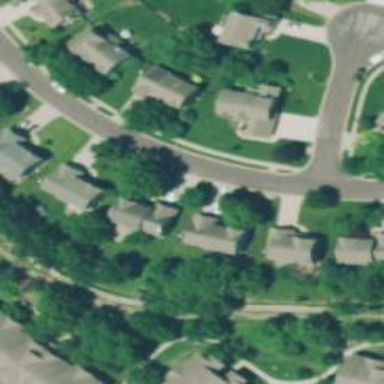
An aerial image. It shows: Residential road with sidewalk on the left side.